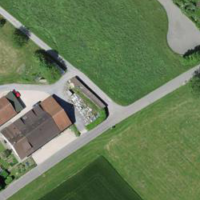
EUNIS habitat code: 25
Species observed at this site:
Onopordum acanthium